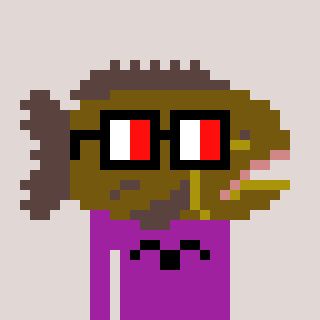
a pixel art character with square glasses with black frames and red eyes, a grouper-shaped head and a magenta-colored body on a warm background